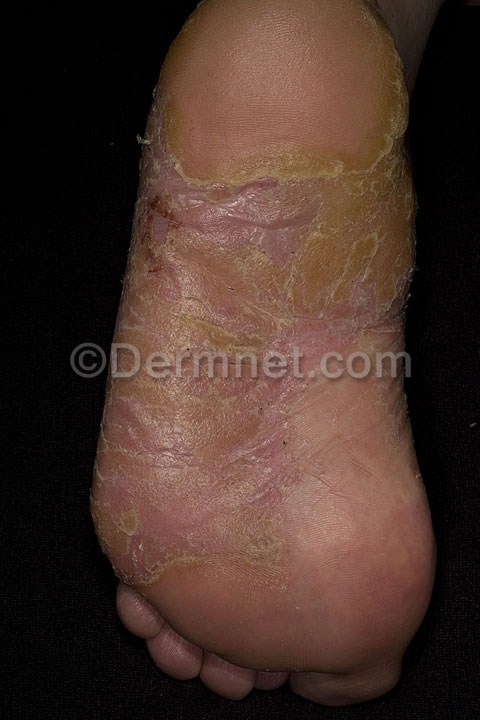
Disease: Psoriasis pictures Lichen Planus and related diseases